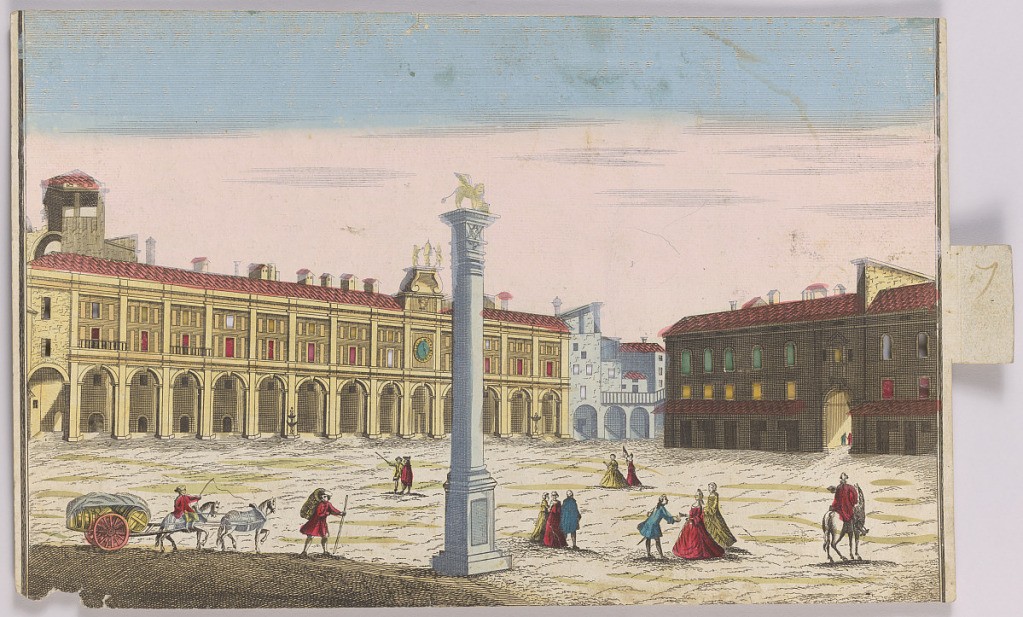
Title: Peep-Show Print
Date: mid-18th century
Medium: Engraving and brush and wash on paper
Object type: Print
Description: Peep-show print